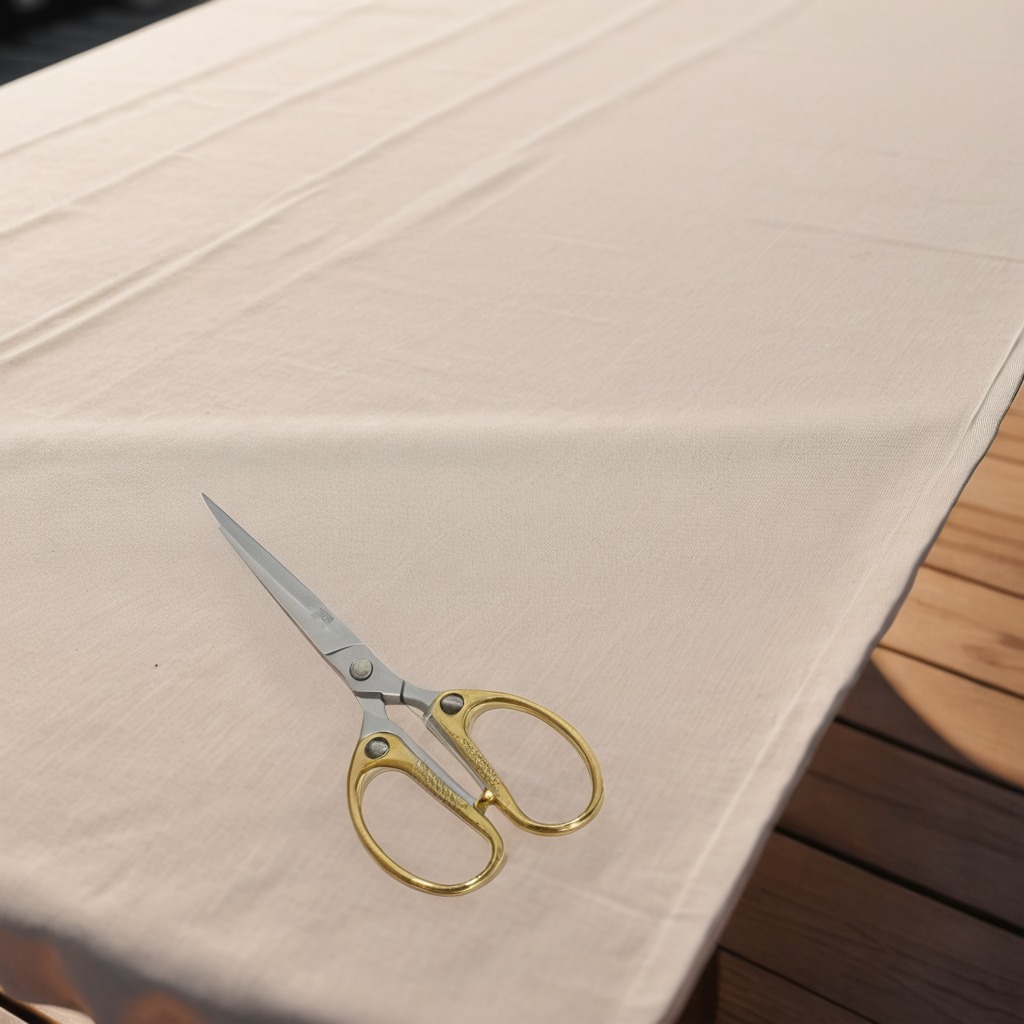
A scissor is lying on a wooden table in an outdoor workshop.